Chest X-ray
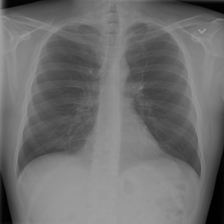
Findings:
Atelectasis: negative
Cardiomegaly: negative
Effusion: negative
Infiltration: negative
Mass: negative
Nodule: negative
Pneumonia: negative
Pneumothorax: negative
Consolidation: negative
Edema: negative
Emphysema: negative
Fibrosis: negative
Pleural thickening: negative
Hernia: negative